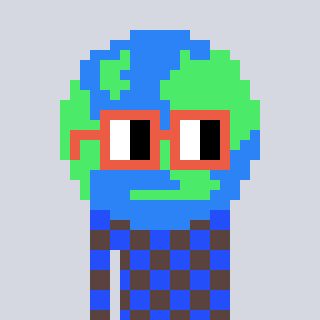
a pixel art character with square orange glasses, a earth-shaped head and a darkbrown-colored body on a cool background